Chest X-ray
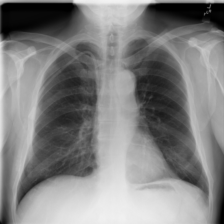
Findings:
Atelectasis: negative
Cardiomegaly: negative
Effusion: negative
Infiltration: negative
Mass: negative
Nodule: negative
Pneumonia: negative
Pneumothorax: negative
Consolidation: negative
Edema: negative
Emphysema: negative
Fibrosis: negative
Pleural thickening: negative
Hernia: negative